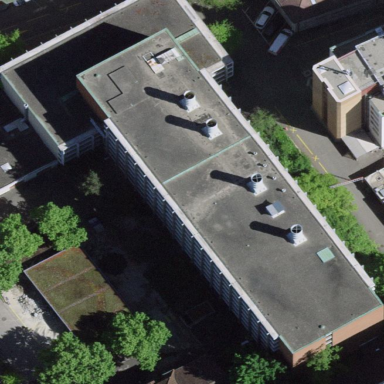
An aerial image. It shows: Office building.